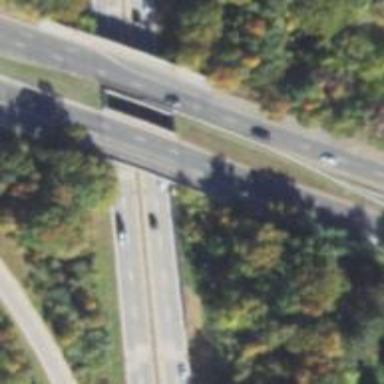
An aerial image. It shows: Trunk highway with bridge.